Question: In powershell some parameter have a dynamic auto complete behavior.
For Example, Get-Process the parameter Name. I can iterate trough all my processes with TAB.

But the problem is, I only know how to do this with static auto complete valuee. See the example:
'''
public class TableDynamicParameters
{
[Parameter]
[ValidateSet("Table1", "Table2")]
public string[] Tables { get; set; }
}
'''
Here an example how this is done with native powershell <URL>
---
thx to @bouvierr
'''
public string[] Tables { get; set; }
public object GetDynamicParameters()
{
if (!File.Exists(Path)) return null;
var tableNames = new List<string>();
if (TablesCache.ContainsKey(Path))
{
tableNames = TablesCache[Path];
}
else
{
try
{
tableNames = DbContext.GetTableNamesContent(Path);
tableNames.Add("All");
TablesCache.Add(Path, tableNames);
}
catch (Exception e){}
}
var runtimeDefinedParameterDictionary = new RuntimeDefinedParameterDictionary();
runtimeDefinedParameterDictionary.Add("Tables", new RuntimeDefinedParameter("Tables", typeof(String), new Collection<Attribute>() { new ParameterAttribute(), new ValidateSetAttribute(tableNames.ToArray()) }));
return runtimeDefinedParameterDictionary;
}
'''
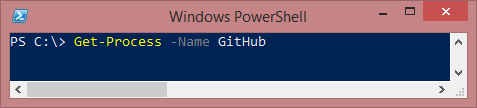
Answer: From MSDN: <URL>
Your 'Cmdlet' class must implement the 'IDynamicParameters' interface. This interface:
> Provides a mechanism for a cmdlet to retrieve parameters that can be added dynamically by the Windows PowerShell runtime.
EDIT:
The 'IDynamicParameters.GetDynamicParameters()' method should:
> return an object that has properties and fields with parameter related attributes similar to those define in a cmdlet class or a RuntimeDefinedParameterDictionary object.
If you look at this <URL>, the author is doing this in PowerShell. He creates at runtime:
- 'ValidateSetAttribute'- 'RuntimeDefinedParameter''ValidateSetAttribute'- 'RuntimeDefinedParameterDictionary'
You can do the same in C#. Your 'GetDynamicParameters()' method should return this 'RuntimeDefinedParameterDictionary' containing the appropriate 'RuntimeDefinedParameter'.